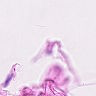
Metastatic tissue present: no